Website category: phone
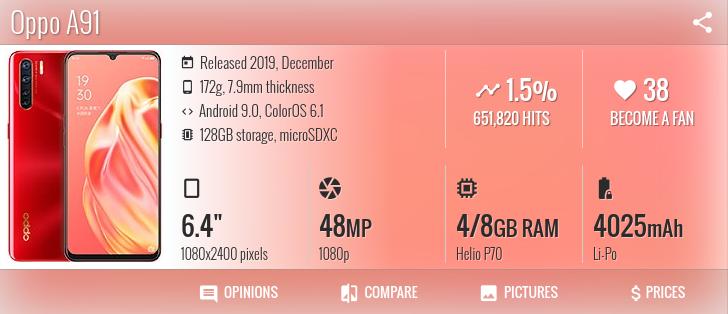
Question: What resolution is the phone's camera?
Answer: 1080p

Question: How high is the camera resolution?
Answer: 1080p

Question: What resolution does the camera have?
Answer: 1080p

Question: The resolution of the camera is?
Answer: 1080p

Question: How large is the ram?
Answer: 4/8 GB RAM

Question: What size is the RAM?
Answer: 4/8 GB RAM

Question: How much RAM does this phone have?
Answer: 4/8 GB RAM

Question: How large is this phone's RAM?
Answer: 4/8 GB RAM

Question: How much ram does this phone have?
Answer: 4/8 GB RAM

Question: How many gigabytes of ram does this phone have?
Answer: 4/8 GB RAM

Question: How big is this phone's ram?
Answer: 4/8 GB RAM

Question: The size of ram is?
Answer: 4/8 GB RAM

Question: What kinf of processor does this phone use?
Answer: Helio P70

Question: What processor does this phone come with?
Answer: Helio P70

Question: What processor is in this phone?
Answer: Helio P70

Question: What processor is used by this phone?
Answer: Helio P70

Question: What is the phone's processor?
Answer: Helio P70

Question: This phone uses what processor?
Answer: Helio P70

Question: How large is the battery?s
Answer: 4025 mAh

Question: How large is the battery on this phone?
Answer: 4025 mAh

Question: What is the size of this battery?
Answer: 4025 mAh

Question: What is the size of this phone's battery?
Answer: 4025 mAh

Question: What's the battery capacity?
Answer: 4025 mAh

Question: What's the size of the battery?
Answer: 4025 mAh

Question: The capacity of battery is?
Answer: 4025 mAh